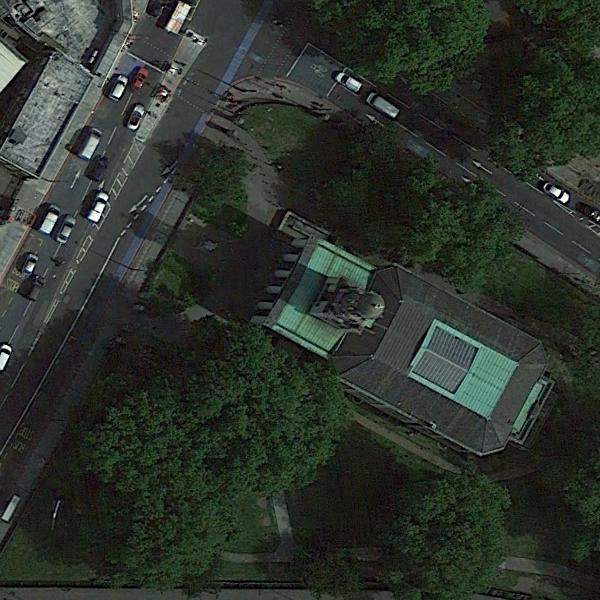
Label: Church